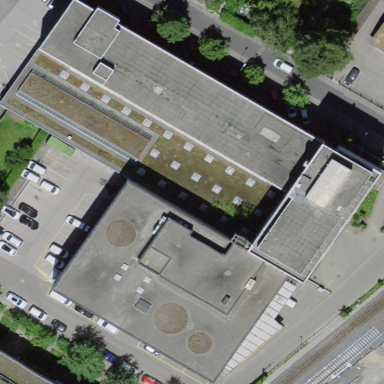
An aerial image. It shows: Commercial building.